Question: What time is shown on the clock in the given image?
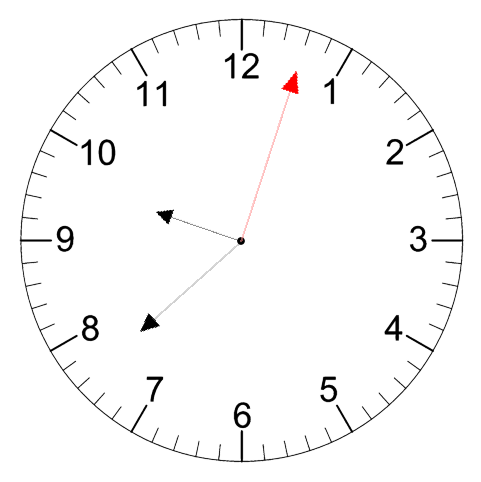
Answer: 09:38:03